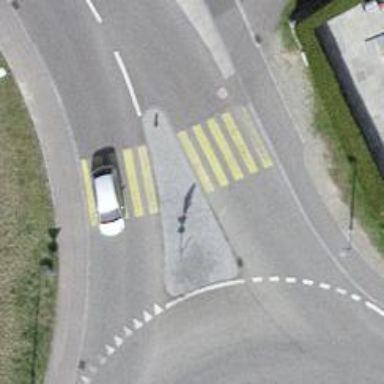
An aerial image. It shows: Marked road crossing.